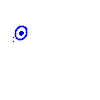
Particle: pion